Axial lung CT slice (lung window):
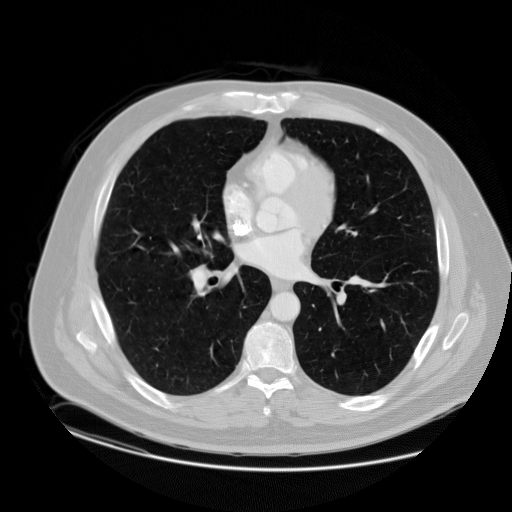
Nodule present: no